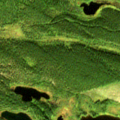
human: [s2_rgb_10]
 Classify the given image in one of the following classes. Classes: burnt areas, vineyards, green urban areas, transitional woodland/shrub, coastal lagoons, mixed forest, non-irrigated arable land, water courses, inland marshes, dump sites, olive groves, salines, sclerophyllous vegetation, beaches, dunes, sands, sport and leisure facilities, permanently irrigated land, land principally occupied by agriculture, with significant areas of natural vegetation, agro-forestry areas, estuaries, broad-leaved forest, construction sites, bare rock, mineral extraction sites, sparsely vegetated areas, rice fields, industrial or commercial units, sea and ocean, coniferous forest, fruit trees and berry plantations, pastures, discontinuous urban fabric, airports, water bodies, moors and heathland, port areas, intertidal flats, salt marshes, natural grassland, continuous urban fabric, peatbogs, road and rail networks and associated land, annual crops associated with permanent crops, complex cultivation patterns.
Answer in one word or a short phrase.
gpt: coniferous forest, transitional woodland/shrub, water bodies